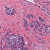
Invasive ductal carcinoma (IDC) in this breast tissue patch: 0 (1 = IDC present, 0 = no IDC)